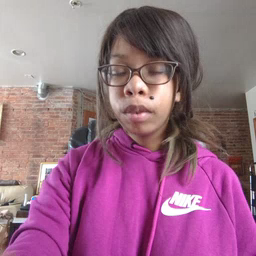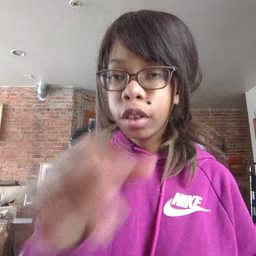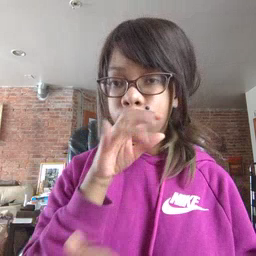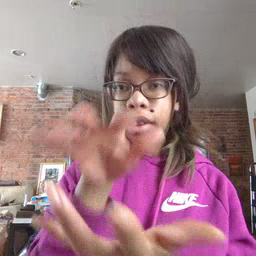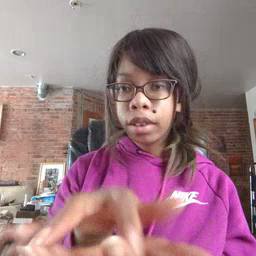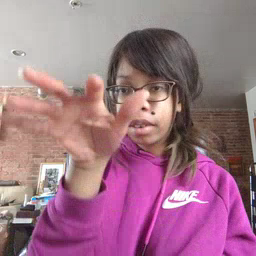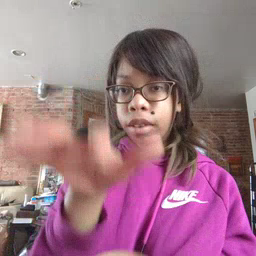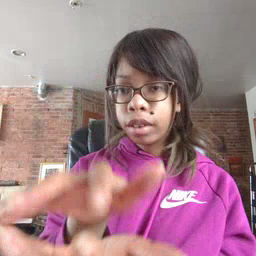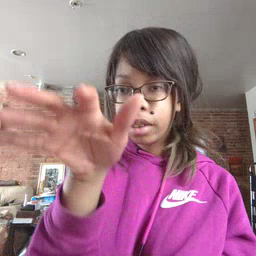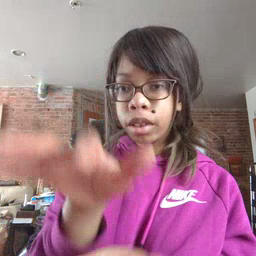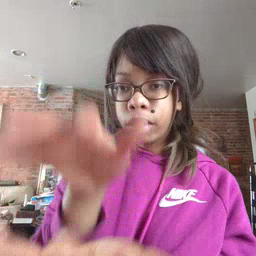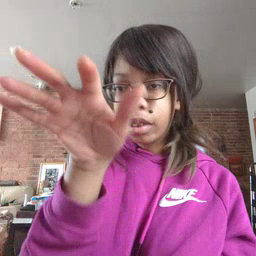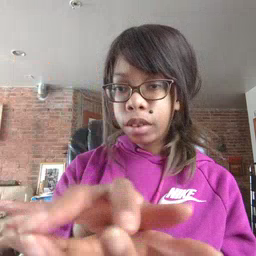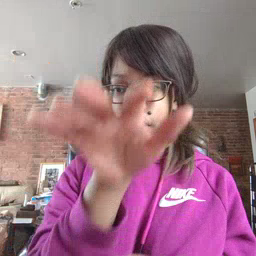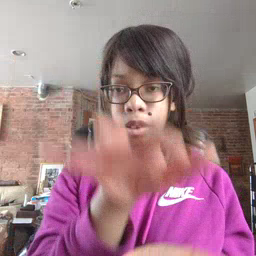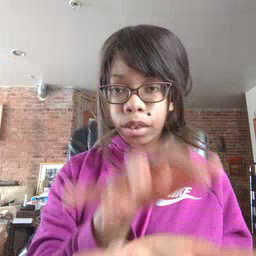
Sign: alligator